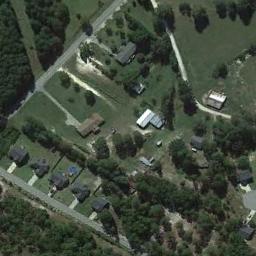
Label: residential